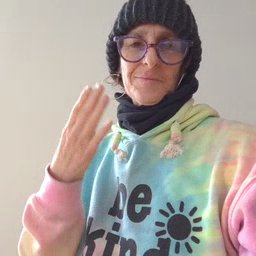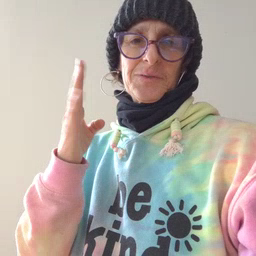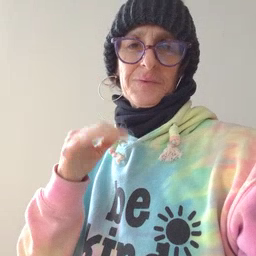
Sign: blue